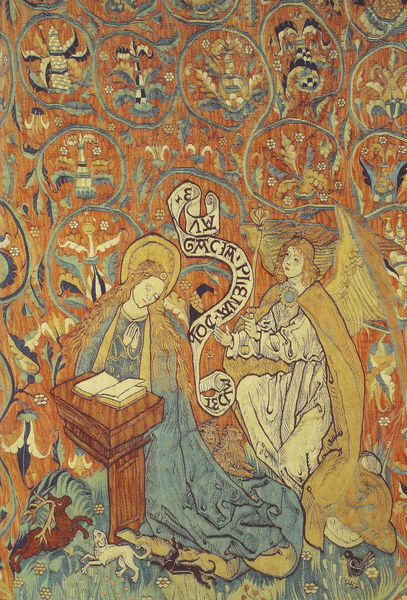
Titel: Marienteppich
Institution: Halberstadt, Domschatz
Schlagwörter: blau, vogel, frauen, gelb, blumen, orange, blick, hund, rot, ornament, band, gesicht, hände, kirche, haare, locken, engel, schrift, buch, pult, heiligenschein, hirsch, schriftrolle, maria, latein